Question: I am trying to set up an object to control all of my data so it can set things up in the background to it appears my tableviews load faster than they do now etc.
This is what I am trying to achieve.

I am setting a variable in the NSObject from the secondVC when the tableviewcell is selected like this:
'''
- (void)tableView:(UITableView *)tableView didSelectRowAtIndexPath:(NSIndexPath *)indexPath
{
//Access selected cells content (cell.textLabel.text)
UITableViewCell *cell = [tableView cellForRowAtIndexPath:indexPath];
//Parent view logic (sends info back to the correct cell in parent view)
if (parentViewSelectedIndexPath.section == 0)
{
if (parentViewSelectedIndexPath.row == 0)
{
//Predicates restrict the values that will be returned from the query
NSPredicate *predicate = [NSPredicate predicateWithFormat:@"%K like %@",@"MANUFACTURER",cell.textLabel.text];
NSArray *filterArray = [myDataArray filteredArrayUsingPredicate:predicate];
//[[self delegate] setManufactureSearchFields:filterArray withIndexPath:indexPath]; //This is where I pass the value back to the mainview
//Using Object
VehicleControllerNSObject *vehicleControllerNSObject = [[VehicleControllerNSObject alloc] init];
[vehicleControllerNSObject setFirstCell:filterArray];
}
//etc
'''
At the end there you can see the method that is getting set up in the VechicleControllerNSObject which looks like this.
'''
-(void)setFirstCell:(NSArray *)array{
manufactureSearchObjectStringFVC = [[array valueForKey:@"MANUFACTURER"] objectAtIndex:0];
NSLog(@"%@", manufactureSearchObjectStringFVC); // this prints the correct value to the console
}
'''
As you can see this prints the correct output fine.
however I have no idea how to call manufactureSearchObjectStringFVC and pass the value it holds into the uitableviewcell that I would like to pass it in on my firstviewcontroller.
This is what I have for testing atm.
'''
- (void)viewDidAppear:(BOOL)animated
{
[super viewDidAppear:animated];
VehicleControllerNSObject *vehicleControllerNSObject = [[VehicleControllerNSObject alloc] init];
manufactureSearchObjectString = vehicleControllerNSObject.manufactureSearchObjectStringFVC;
NSLog(@"%@", vehicleControllerNSObject.manufactureSearchObjectStringFVC);
}
'''
That nslog prints null..
I have three questions
1, how do I get the correct value into the first valuecontroller.
2, should I be using viewDidAppear like this?.. I think not.. how can I do this better
3, Do you think this is a good way of doing this type of thing, as in the future i would like to use the NSObjectClass to parse info, cache etc all behind the senses leaving the views to just display when the data is ready hopefully helping performance..
Any help would be hugely appreciated as I really want to learn this stuff as i know its important for me to know.
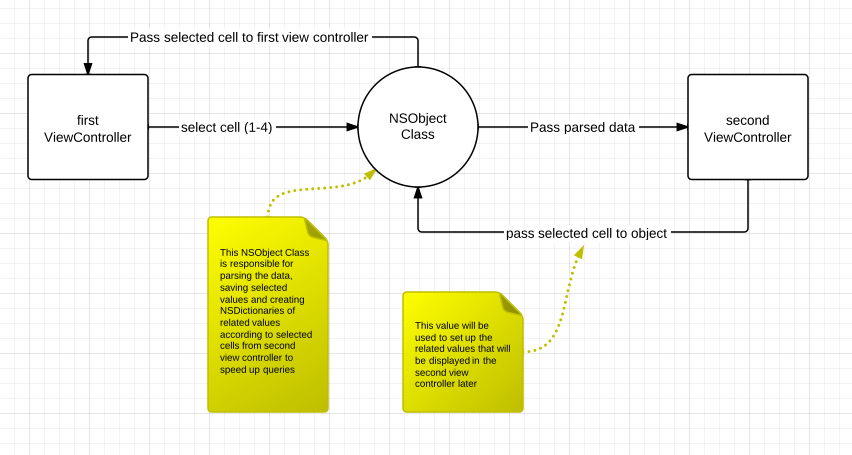
Answer: Your question is so beautifully and clearly formatted and diagrammed that it seems a shame to ask you to do a search. But here it is:
<URL>
You'll find many good discussions about sharing data between view controllers.
Briefly, though, I can tell you why your code isn't working. In your 'tableView:didSelectRowAtIndexPath:' method, you are creating '(alloc/init)' a instance of your 'VehicleControllerNSObject' class each time. Then back in your first view controller on 'viewDidAppear':, again you are creating '(alloc/init)' a whole new instance each time.
So you have multiple objects coming and going and they have nothing to do with each other. It's a bit like giving some important information to one person at a bus station and then later randomly picking some other person out and trying to retrieve that same information from her.
So one quick idea would be to create just once instance of your 'VehicleControllerNSObject' (just an aside, that's a bit of a strange name for a class since generally all 'objective-c' objects are descendants of 'NSObject' anyway. I'm just going to call that 'VehicleController' for now)
So let's say you wanted a 'sharedInstance' of 'VehicleController'. You could add a class method to 'VehicleController' to give you a way to easily get that one sharedInstance:
'''
+(VehicleController*)sharedInstance {
static VehicleController *sharedInstance_ = nil;
static dispatch_once_t onceToken;
dispatch_once(&onceToken, ^{
sharedInstance_ = [[VehicleController alloc] init];
});
return sharedInstance_;
}
'''
So to get that instance in methods in other classes you can just do something like :
'''
VehicleController *sharedController = [VehicleController sharedInstance];
sharedController.someProperty = someValue;
// and then back in your first view controller, similarly:
VehicleController *sharedController = [VehicleController sharedInstance];
id someValue = sharedController.someProperty;
'''
Again, check the search, many people have had good discussions on this. This is just one approach. I hope it at least makes sense why your code wasn't working.
Hope that helps.